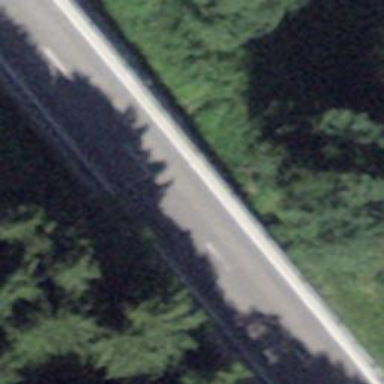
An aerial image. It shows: Secondary road with asphalt surface.